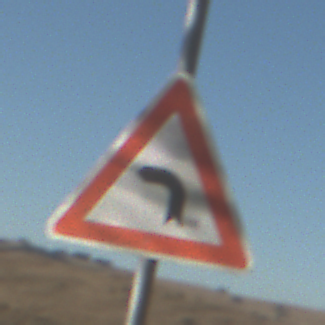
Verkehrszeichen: KurveLinks
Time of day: MorningAfternoon
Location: Outdoor (Nature)
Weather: PartlyCloudy
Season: NotSpecified
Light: Natural